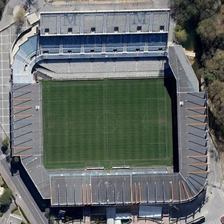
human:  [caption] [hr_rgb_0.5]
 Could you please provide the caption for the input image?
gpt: it is a squared soccer stadium with plenty of bleachers which spell double m .

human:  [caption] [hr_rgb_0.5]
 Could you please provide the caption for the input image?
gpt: near the road we can see a stadium with blue and grey stands beside some yellow green trees .

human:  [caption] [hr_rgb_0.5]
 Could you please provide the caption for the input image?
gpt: near the road we can see a stadium with blue and grey stands beside some yellow green trees .

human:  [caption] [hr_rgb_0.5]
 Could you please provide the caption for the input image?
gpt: three sides of blearchers belonging to the football fields have ceilings and the other side has three layers of blearchers without ceiling .

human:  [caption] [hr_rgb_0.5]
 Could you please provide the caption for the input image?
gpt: some green trees are near a stadium with a football field in it .